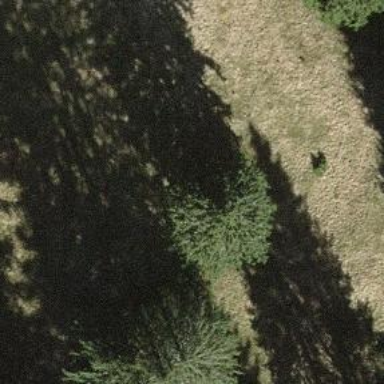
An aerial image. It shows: Beautiful tree in nature.